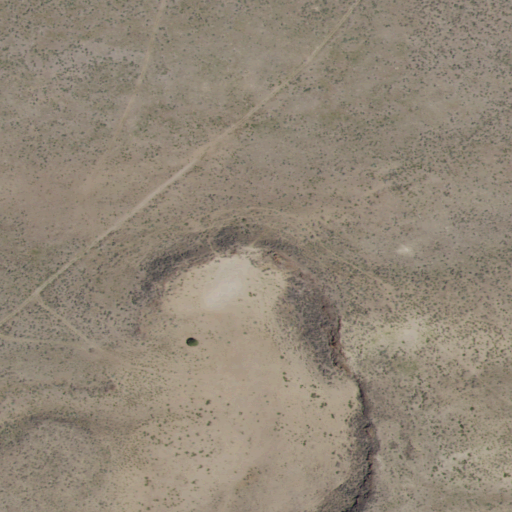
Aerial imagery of mountain in Idaho named Rattlesnake Butte containing shrub, grassland, and open development